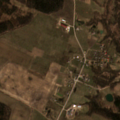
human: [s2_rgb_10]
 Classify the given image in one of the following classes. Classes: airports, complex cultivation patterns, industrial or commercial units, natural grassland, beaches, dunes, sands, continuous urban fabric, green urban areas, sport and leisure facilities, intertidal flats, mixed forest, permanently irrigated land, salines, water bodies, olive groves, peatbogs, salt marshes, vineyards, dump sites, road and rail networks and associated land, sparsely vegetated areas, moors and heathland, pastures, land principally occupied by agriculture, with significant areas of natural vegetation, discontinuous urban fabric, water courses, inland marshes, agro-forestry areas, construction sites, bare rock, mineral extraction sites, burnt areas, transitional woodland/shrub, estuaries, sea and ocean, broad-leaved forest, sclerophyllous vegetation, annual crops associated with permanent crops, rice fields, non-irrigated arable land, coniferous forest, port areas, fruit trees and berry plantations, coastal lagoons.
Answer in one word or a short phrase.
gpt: discontinuous urban fabric, non-irrigated arable land, pastures, complex cultivation patterns, land principally occupied by agriculture, with significant areas of natural vegetation, mixed forest, transitional woodland/shrub